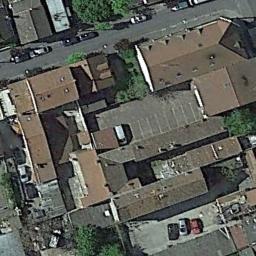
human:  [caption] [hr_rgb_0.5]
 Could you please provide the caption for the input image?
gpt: There are many roads in densely populated areas and densely arranged houses of various sizes and shapes and many vehicles .

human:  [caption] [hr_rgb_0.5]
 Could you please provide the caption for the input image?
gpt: The mansion is about the same size .

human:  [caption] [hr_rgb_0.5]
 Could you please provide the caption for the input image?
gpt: The dense residential is next to the road with some cars .

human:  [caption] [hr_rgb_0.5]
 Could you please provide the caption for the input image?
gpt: A dense residential area has lots of houses with orange roofs and some parking lots .

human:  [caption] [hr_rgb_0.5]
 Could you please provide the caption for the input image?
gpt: There are brown buildings on a dense residential area .